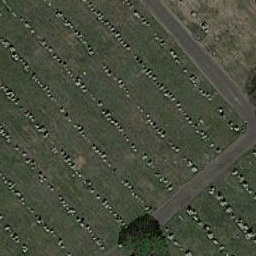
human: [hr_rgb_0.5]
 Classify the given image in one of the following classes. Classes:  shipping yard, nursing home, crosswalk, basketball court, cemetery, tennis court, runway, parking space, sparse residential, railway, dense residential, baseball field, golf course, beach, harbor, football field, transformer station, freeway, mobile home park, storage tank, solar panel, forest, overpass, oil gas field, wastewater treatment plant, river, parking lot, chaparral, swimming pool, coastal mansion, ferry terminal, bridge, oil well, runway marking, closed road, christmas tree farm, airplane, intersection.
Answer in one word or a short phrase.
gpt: cemetery